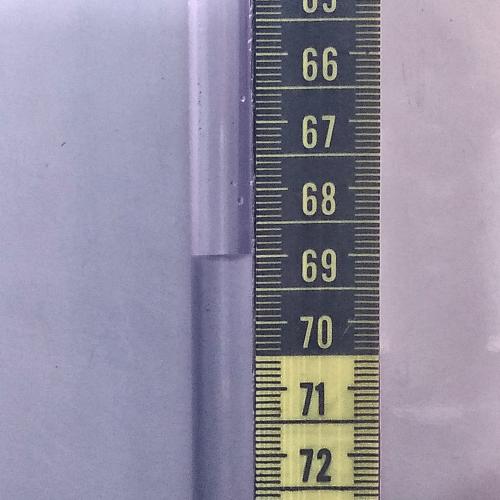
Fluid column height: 69.0 cm